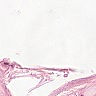
Metastatic tissue present: no